Question: I have a datastore with a kind named 'MyUsers(db.Model)' that currently contains about 30 entities.
I have written a script that prints all the entities' "name" attribute to the screen (separated by the '#' char), using the following code:
'''
def get(self):
q_1 = MyUsers.all().order('name')
for user in q_1:
self.response.out.write(user.name)
self.response.out.write("#")
'''
The script works just fine, but the problem is that I always get critical message in the app engine log:
> 12-12 12:45AM 22.691Exceeded soft memory limit with
220.043 MB after servicing 1 requests totalI 12-12 12:45AM 22.691This request caused a new process to
be started for your application, and
thus caused your application code to
be loaded for the first time. This
request may thus take longer and use
more CPU than a typical request for
your application.W 12-12 12:45AM 22.691After handling this request, the
process that handled this request was
found to be using too much memory and
was terminated. This is likely to
cause a new process to be used for the
next request to your application. If
you see this message frequently, you
may have a memory leak in your
application.
It seems like this is a very straightforward basic operation, that shouldn't exceed any memory limits, so what can I do to improve it?
Thanks,
Joel
---
EDIT:
As for the imports, the imports I use are:
'''
from models.model import *
from google.appengine.ext import webapp
from google.appengine.ext.webapp.util import run_wsgi_app
import profiler.appengine.request
import profiler.appengine.datastore
'''
I used a profiler to try and understand what is wrong, maybe you can help

Thanks!
Joel
---
This is the full version of the code (the problem occurred also before I imported the profiler, I used it after it happened to try and debug):
'''
from models.model import MyUsers
from google.appengine.ext import webapp
from google.appengine.ext.webapp.util import run_wsgi_app
import profiler.appengine.request
import profiler.appengine.datastore
class PrintAll(webapp.RequestHandler):
def get(self):
q_1 = MyUsers.all().order('name')
for user in q_1:
self.response.out.write(user.name)
self.response.out.write("#")
application = webapp.WSGIApplication(
[('/print', PrintAll)
],
debug=True)
def main():
profiler.appengine.request.activate()
profiler.appengine.datastore.activate()
run_wsgi_app(application)
profiler.appengine.request.show_summary()
profiler.appengine.datastore.show_summary()
profiler.appengine.datastore.dump_requests() # optional
if __name__ == "__main__":
main()
'''
As for the MyUsers() model class:
'''
class MyUsers(db.Model):
user = db.UserProperty()
points = db.FloatProperty()
bonus = db.FloatProperty(default=0.0)
joindate = db.DateTimeProperty(auto_now_add=True)
lastEntry=db.DateTimeProperty(auto_now_add=True)
name=db.StringProperty()
last_name = db.StringProperty()
homepage = db.StringProperty()
hobbies = db.ListProperty(str)
other = db.StringProperty()
calculate1 = db.FloatProperty()
calculate2 = db.FloatProperty()
calculate3= db.IntegerProperty(default=0)
history = db.ListProperty(str)
history2 = db.ListProperty(str)
title = db.IntegerProperty(default=0)
title_string = db.StringProperty()
updateDate = db.DateTimeProperty(auto_now_add=True)
level=db.IntegerProperty(default=0)
debug_helper=db.IntegerProperty(default=0)
debug_list=db.ListProperty(str)
'''
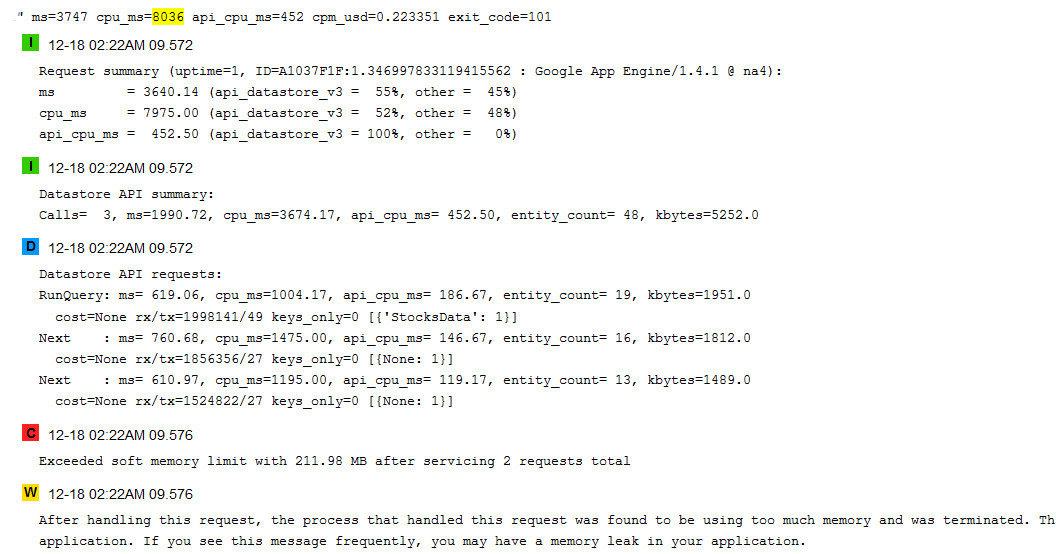
Answer: As it stands, there's not really any way that this could cause the error you're seeing. Can you provide a complete reproduction case? It's likely that something other than the code snippet you've included is the cause of this issue.